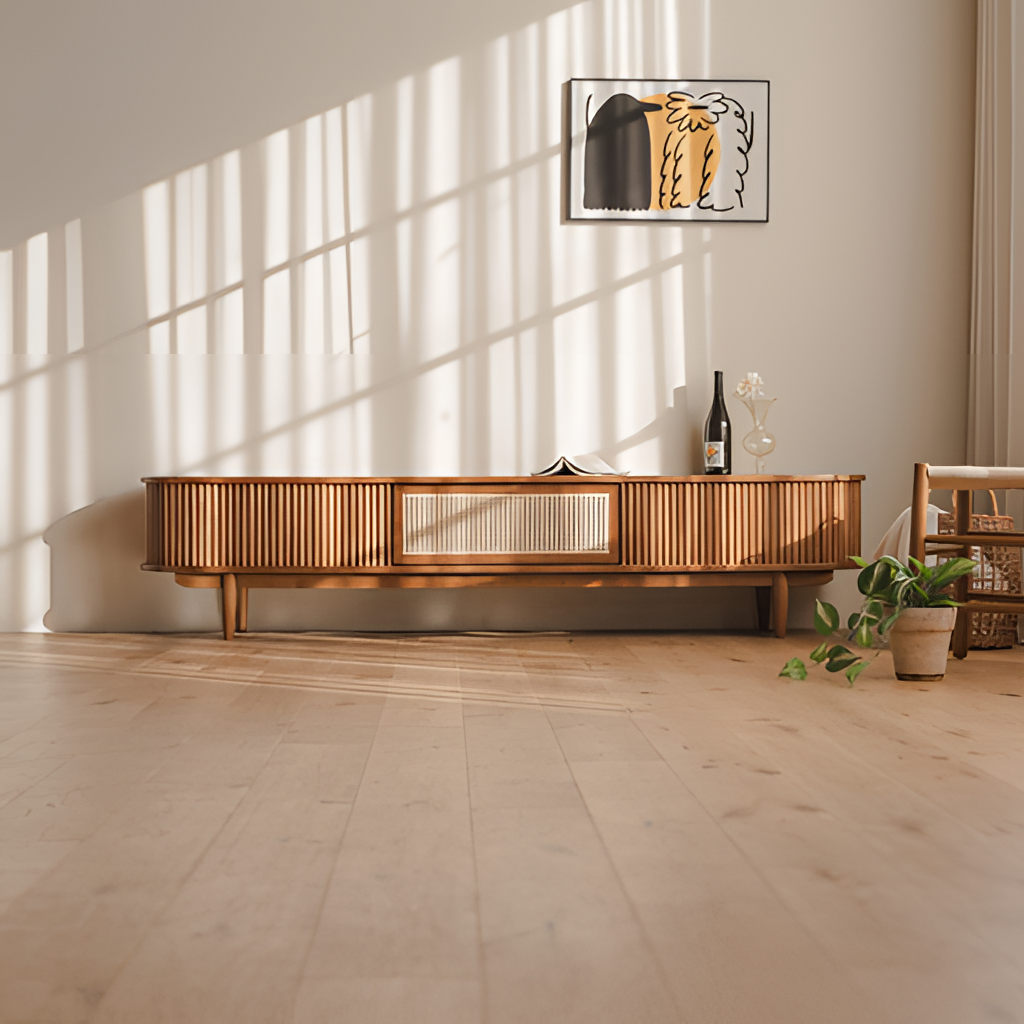
living room, wood console, beige paint wallpaper, with solid pattern, modern, beige wood flooring, with plank pattern